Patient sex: F
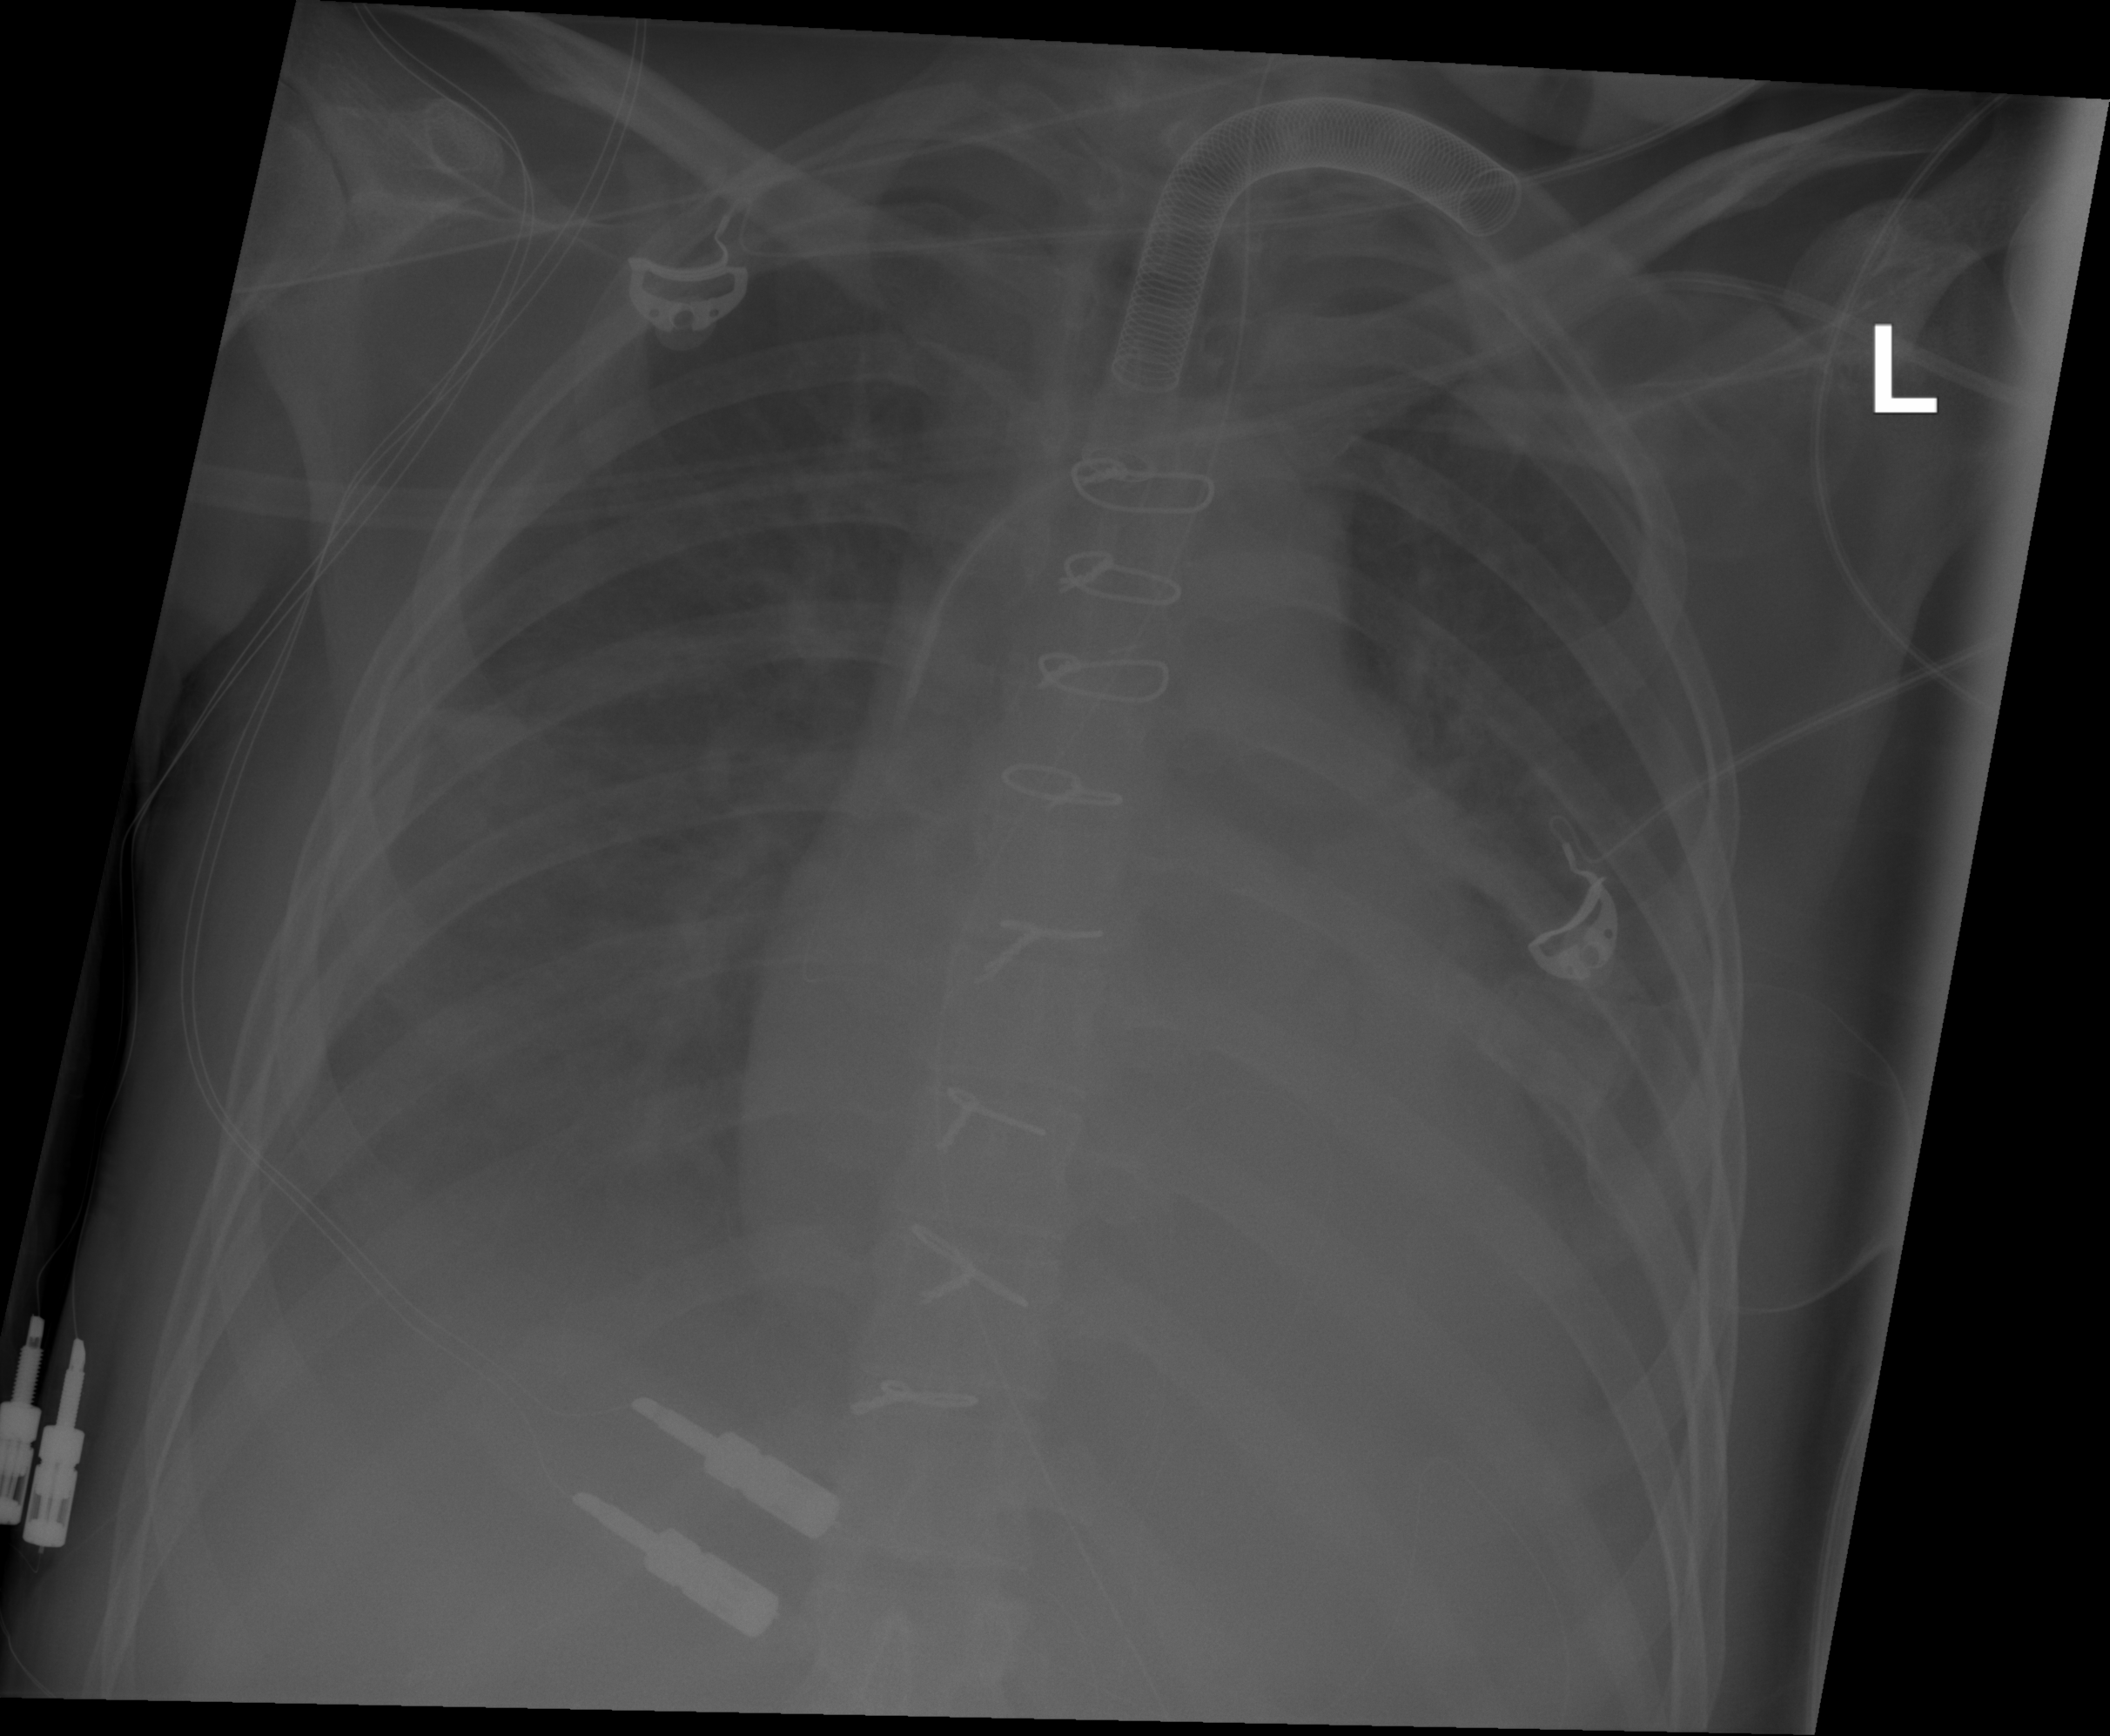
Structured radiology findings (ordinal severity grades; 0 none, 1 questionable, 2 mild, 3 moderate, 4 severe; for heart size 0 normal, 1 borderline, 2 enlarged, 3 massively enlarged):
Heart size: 2
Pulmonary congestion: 2
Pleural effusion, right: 2
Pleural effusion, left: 2
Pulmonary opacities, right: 0
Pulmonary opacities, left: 0
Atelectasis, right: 2
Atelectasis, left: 2